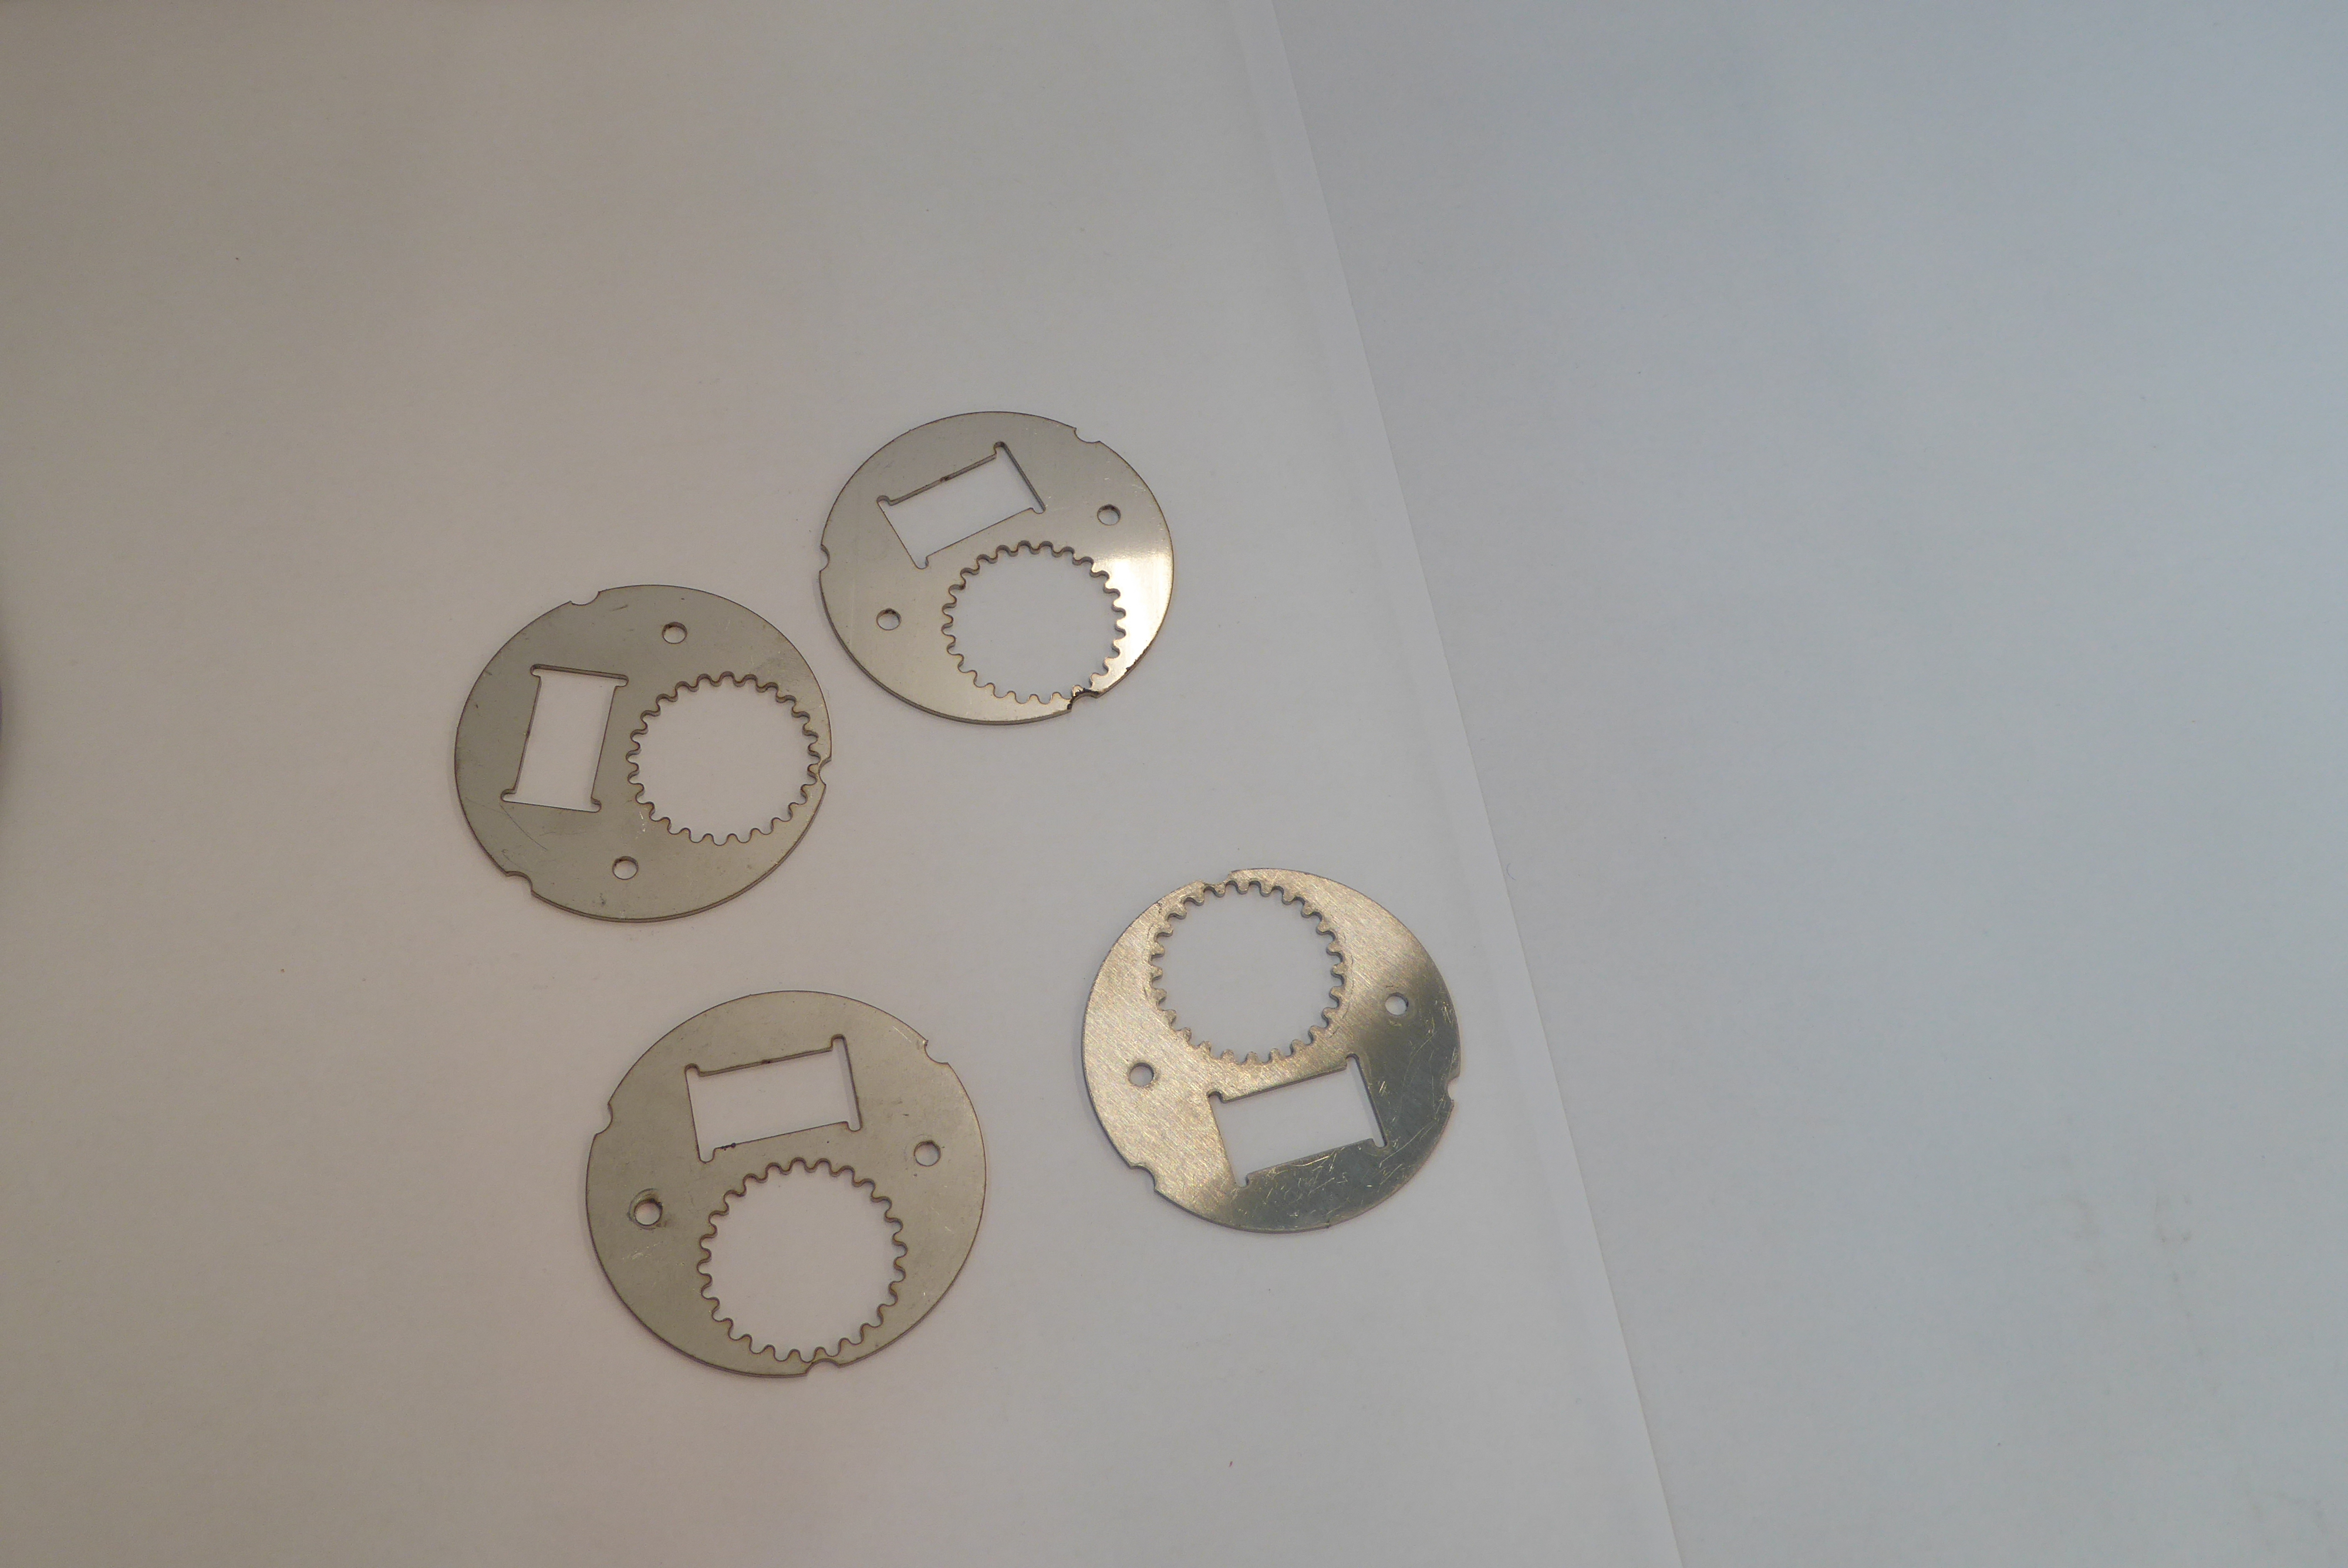
Label: Bottle Opener - Inlay